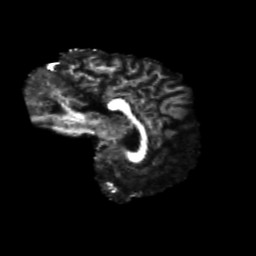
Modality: FA
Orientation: sagittal
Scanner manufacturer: siemens
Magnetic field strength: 3 T
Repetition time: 4.16 s
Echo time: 0.0806 s